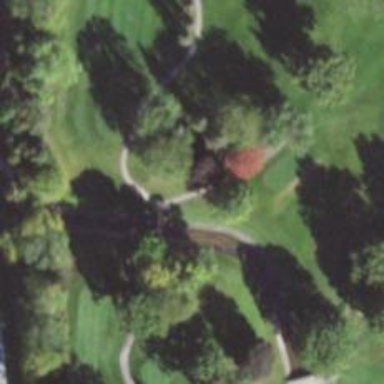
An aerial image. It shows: Service road designated as golf cart path.